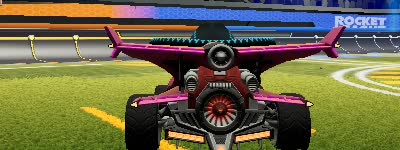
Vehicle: aftershock